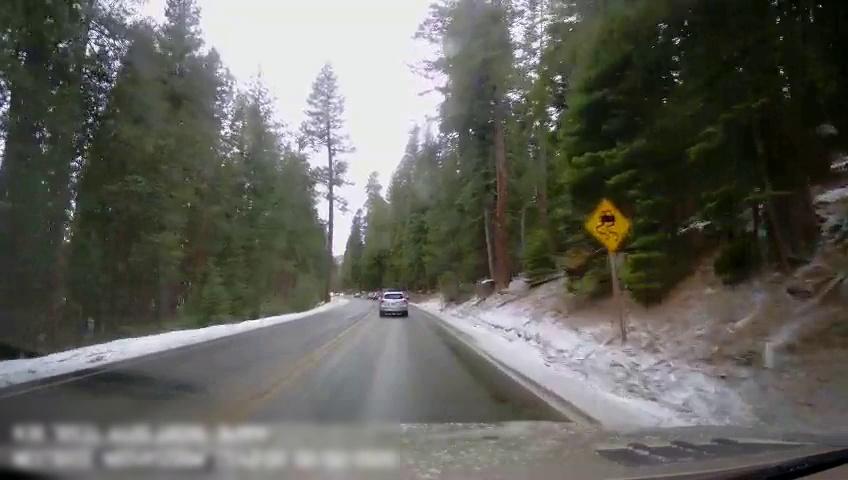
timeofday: Day
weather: Cloudy
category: Drivable Space
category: Vehicles | Car
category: Lanes | Current Lane
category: Lanes | Current Lane
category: Lanes | Opposite Lane
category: Lanes | Opposite Lane
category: Traffic | Signs